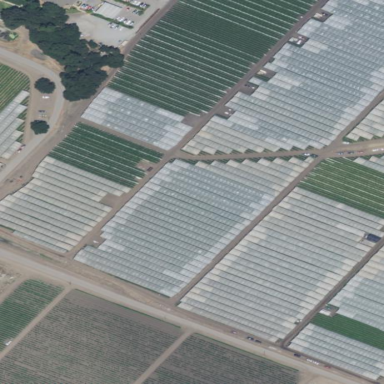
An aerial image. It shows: Area dedicated to greenhouse horticulture.